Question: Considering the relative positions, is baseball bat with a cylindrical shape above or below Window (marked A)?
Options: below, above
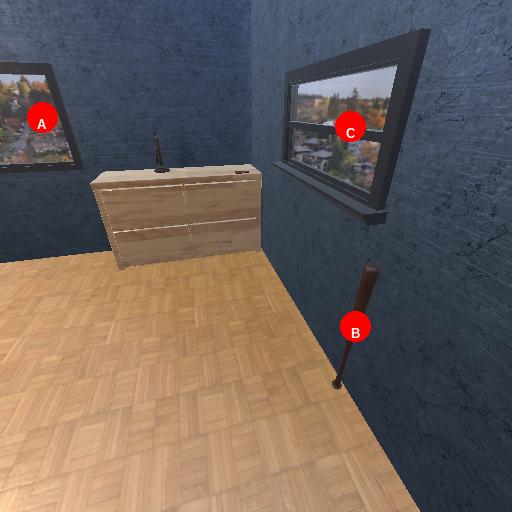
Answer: below